Question: This is my graph example:

The picture shows my example for graphdb, the question is: I wanted to get the suggestion friends for jetse ?
Here is the <URL>
I tried different queries. Sometimes I get column reference error, but I found a solution, but I'm sure its not optimal solution.
Starting Vertices: jetse
all vertices have property called: fname
edges: Works,KNOWS,Teaches,Enroll
what im trying to do is: 1- jetse works in itph, get people who work with jetse which STEF, people who know stef is Remsy, remsy teaches a course where there studendts.
the problem is when i output the result:
stef
remsey
Omar
stef
remsey
ufuk1
becuase they both have the vairables with them.
I want the result like
Stef Remsey Omar ufuk1 ufuk2
My solution is:
'''
g.V('jetse').as('exclude').
out('works').
in().as('sug').
where(neq('exclude')).
in('knows').as('b').
out('teaches').
in('enroll').as('std').
union(select('sug').by('fname'),
select('b').by('fname'),
select('std').by('fname')).
dedup()
'''
Do you have a better query for this solution ?
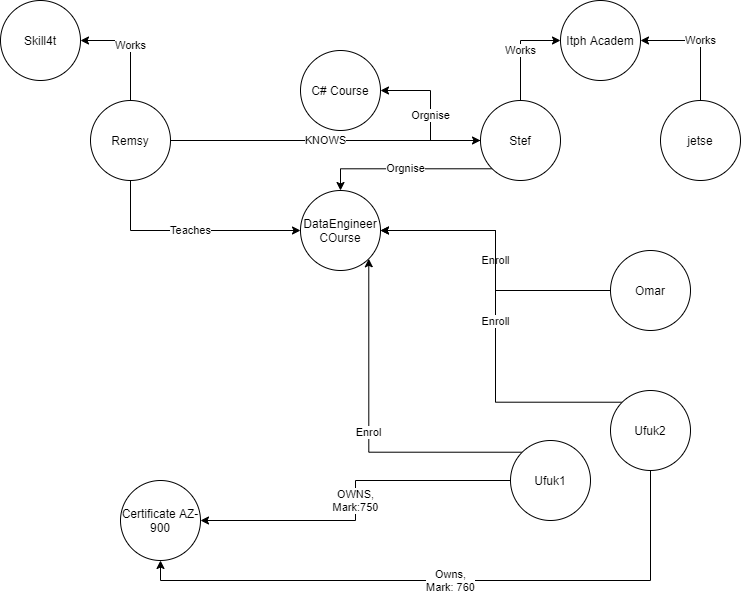
Answer: thanks for tiny-wa for giving me confidence about my answer.
'''
g.V('jetse').as('exclude').
out('works').
in().as('sug').
where(neq('exclude')).
in('knows').as('b').
out('teaches').
in('enroll').as('std').
union(select('sug').by('fname'),
select('b').by('fname'),
select('std').by('fname')).
dedup()
'''